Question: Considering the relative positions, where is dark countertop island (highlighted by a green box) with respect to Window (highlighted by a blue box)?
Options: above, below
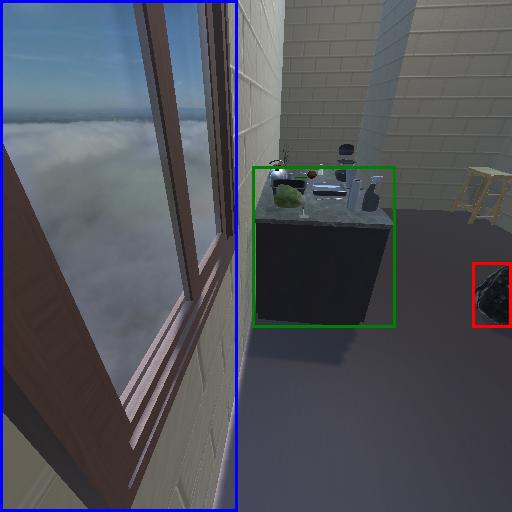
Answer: above